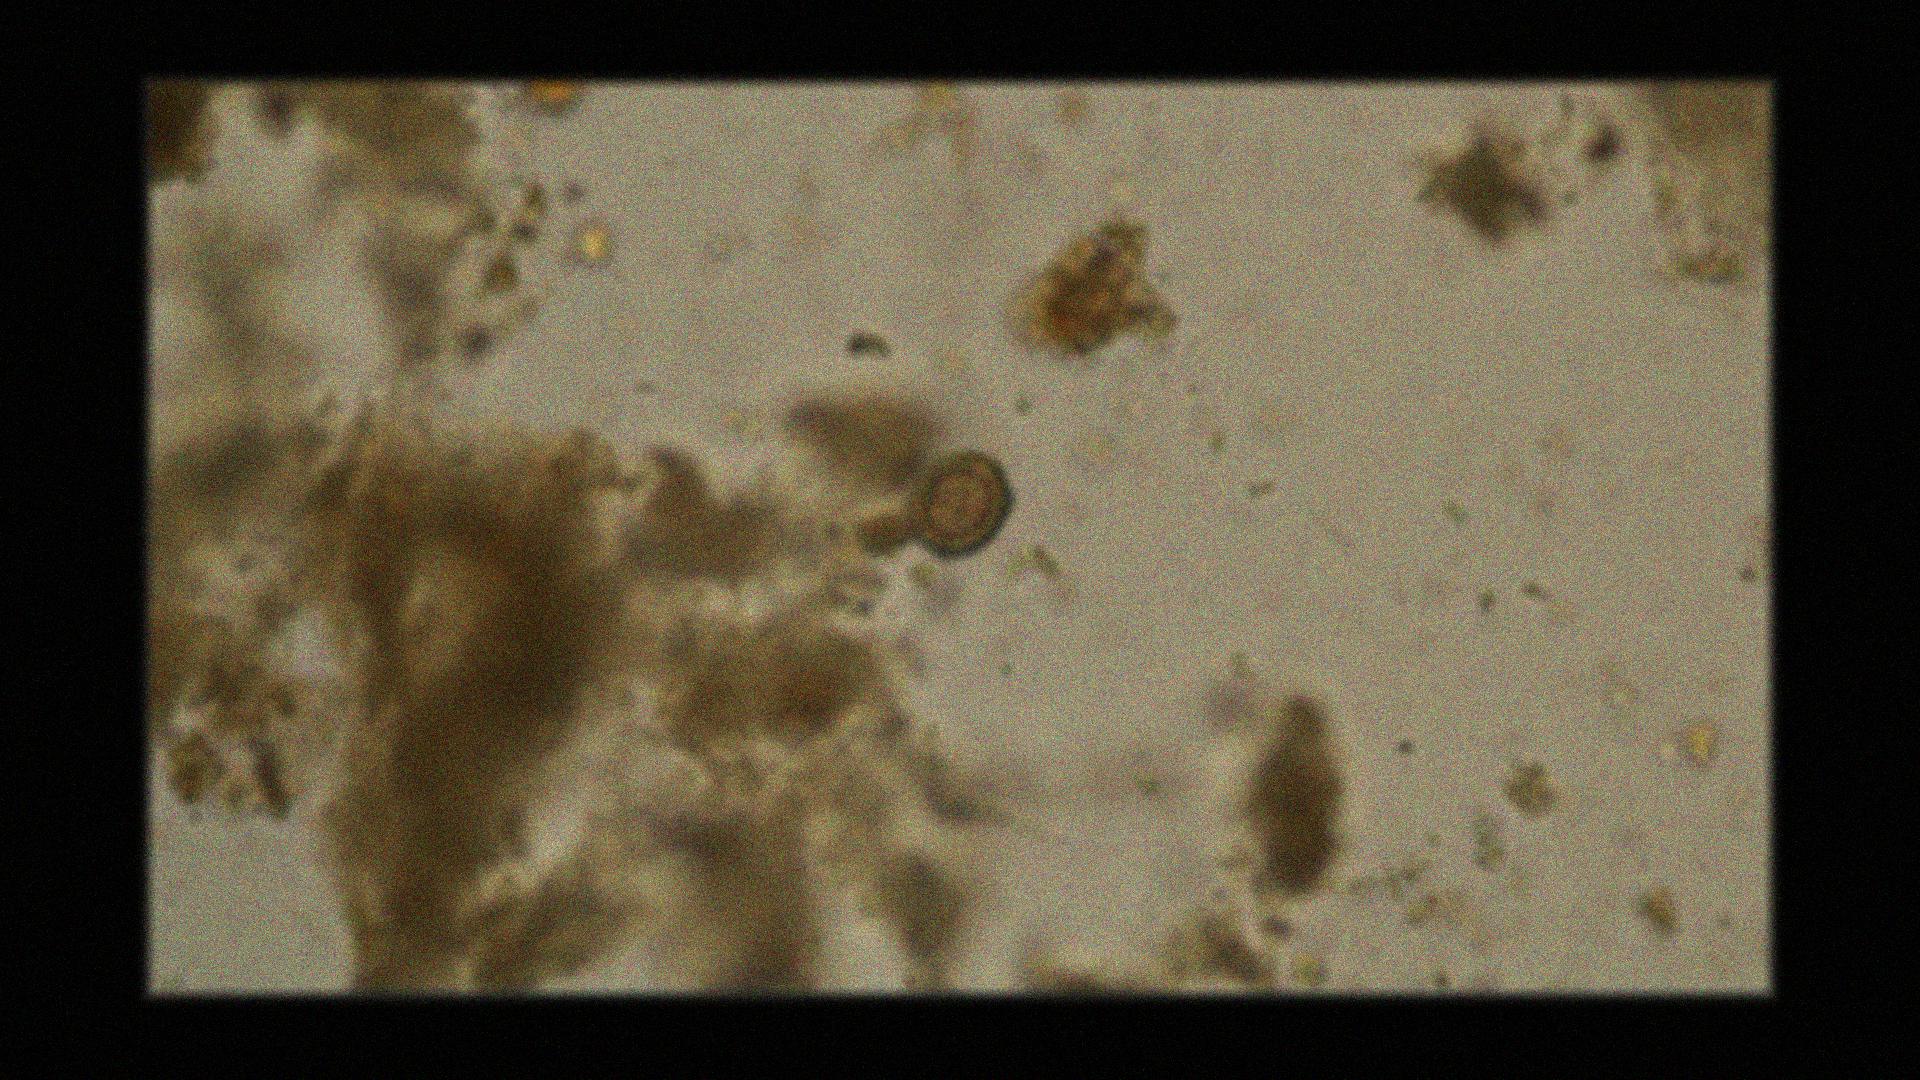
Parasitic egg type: Taenia spp. egg